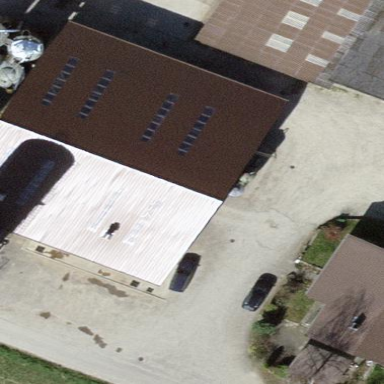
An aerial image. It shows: Gabled roof on farm auxiliary building.